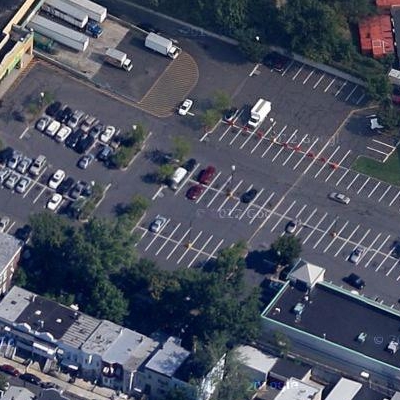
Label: Parking